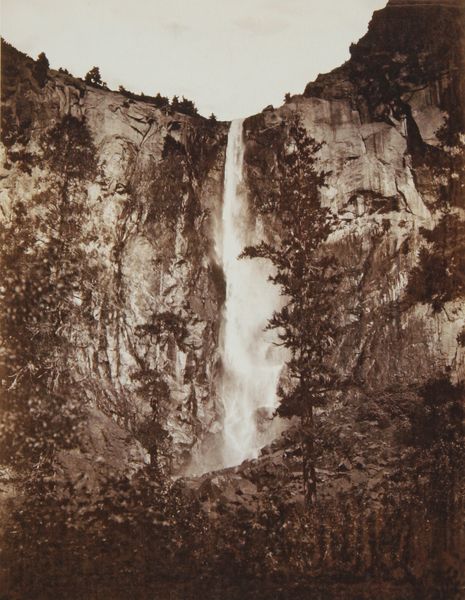
Titel: Bridal Veil-Wasserfall, Yosemite Valley, Kalifornien
Künstler: Charleton E. Watkins
Standort: München
Institution: Sammlung Dietmar Siegert
Schlagwörter: baum, berg, blätter, dunkel, felsen, gestein, himmel, laub, schatten, wasser, weiß, bäume, fluss, landschaft, braun, grau, hell, licht, schwarz, zeichnung, wand, stein, steine, bach, natur, sträucher, tal, wald, wasserfall, gischt, abhang, berge, fels, gebirge, klippen, nebel, massiv, schlucht, steil, sepia, schaum, sturzbach, tannen, hohe, white, black, brown, tiefe, klippe, foto, fotografie, photographie, kante, bayern, alpen, abgrund, schwarzweiß, tanne, photo, untersicht, schiefer, cliff, rock, rocks, sky, stone, tree, fall, gebirgsbach, landscape, mountain, nature, water, nadelbäume, trees, fichten, forest, grass, pine, plants, black and white, aufnahme, cliffs, gen, kessel, schroff, park, leaves, vertical, leaf, absturz, waterfall, steilwand, photograph, berh, gorge, rocky, scenery, canyon, stel, baum im vordergrund, spray, landachaft, quarry, foilage, steinmassiv, falls, fal, warer, waterall